【题型】填空题　【知识点】平面几何　【难度】easy
如图，$C$ 为线段 $AB$ 的黄金分割点，$AC > BC$，并且 $AC = 2$，则 $BC =$ \_\_\_\_\_\_。

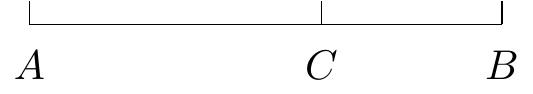
【解答】
解：$\because$ 点 $C$ 为线段 $AB$ 的黄金分割点，$AC > BC$，

$\therefore AC = \dfrac{\sqrt{5} - 1}{2} AB$，

$\therefore AB = \frac{2}{\frac{\sqrt{5} - 1}{2}} = \sqrt{5} + 1$,

$\therefore BC = AB - AC = \sqrt{5} + 1 - 2 = \sqrt{5} - 1$，

故答案为：$\sqrt{5} - 1$。